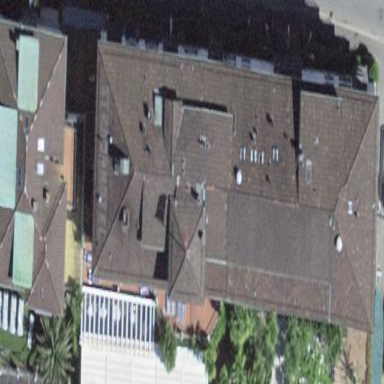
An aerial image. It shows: Hotel building.